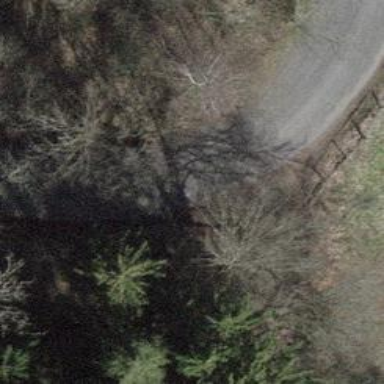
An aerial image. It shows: Unclassified road.